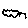
Label: cloud